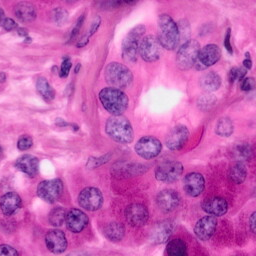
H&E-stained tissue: Pancreatic